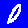
Digit: 0